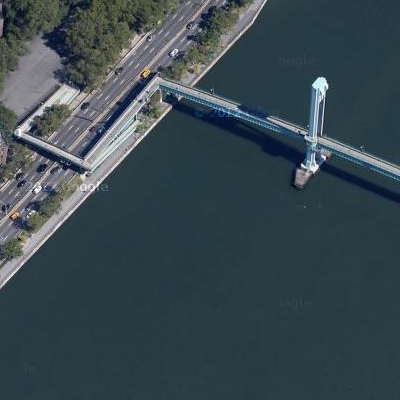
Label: RiverLake